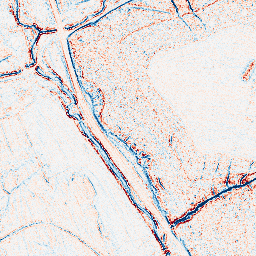
Category: edge_preserving
Decomposition family: bilateral
Decomposition parameters: d: 5
sigma_color: 25
sigma_space: 100
Upsampling method: sinc_blackman
Upsampling parameters: scale: 4
kernel_size: 16
Upsampling scale: 4